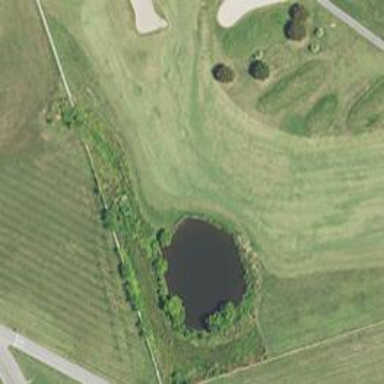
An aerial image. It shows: Golf hole.